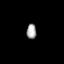
Tissue: prostate
Cell type: Fibroblasts
Senescence score: 0.7051
Nuclear area (px): 146
Mean DAPI intensity: 160.664